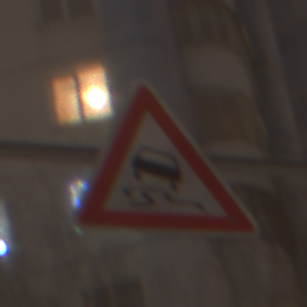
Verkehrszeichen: SchleuderOderRutschgefahr
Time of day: Night
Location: Outdoor (Urban)
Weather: Overcast
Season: Winter
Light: Artificial